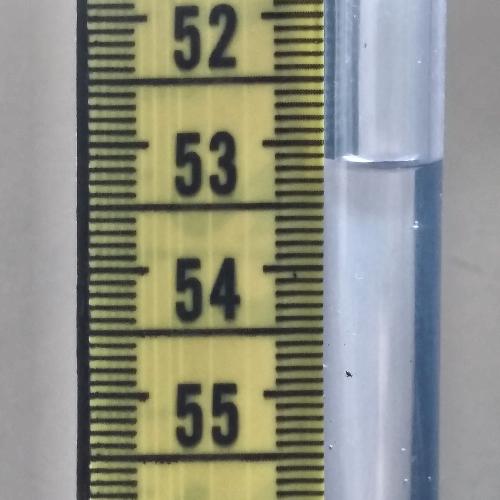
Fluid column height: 53.2 cm